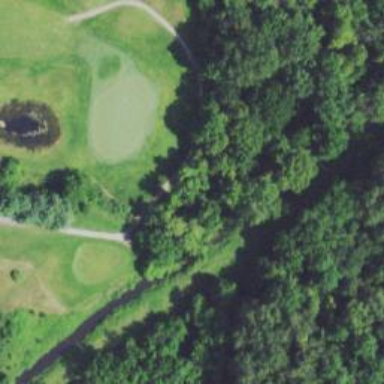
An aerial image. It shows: Service road with bridge used as golf cart path.